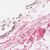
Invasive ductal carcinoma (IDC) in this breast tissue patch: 0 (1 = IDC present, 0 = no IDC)